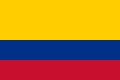
Flag of Colombia